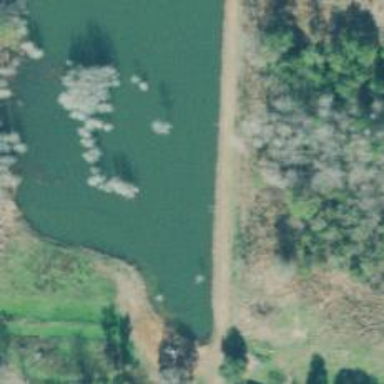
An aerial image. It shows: Dam across waterway.